Interaction volume radius: 10 \u00c5
Interaction volume height: 10 \u00c5
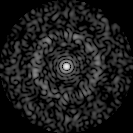
Disorder parameter: 0.8386